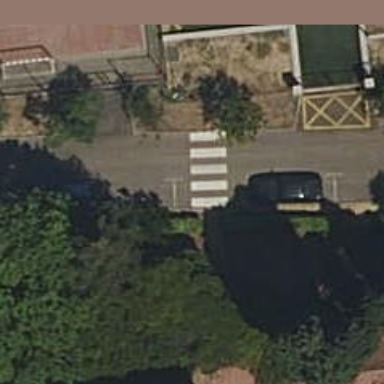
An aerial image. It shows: Uncontrolled road crossing.